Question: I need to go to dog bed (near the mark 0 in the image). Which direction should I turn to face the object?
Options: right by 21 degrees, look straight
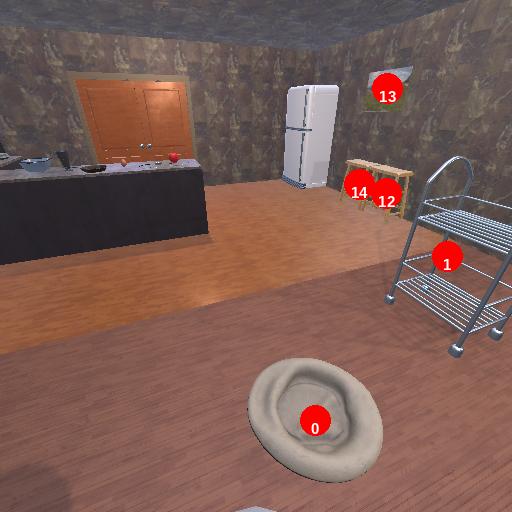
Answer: right by 21 degrees